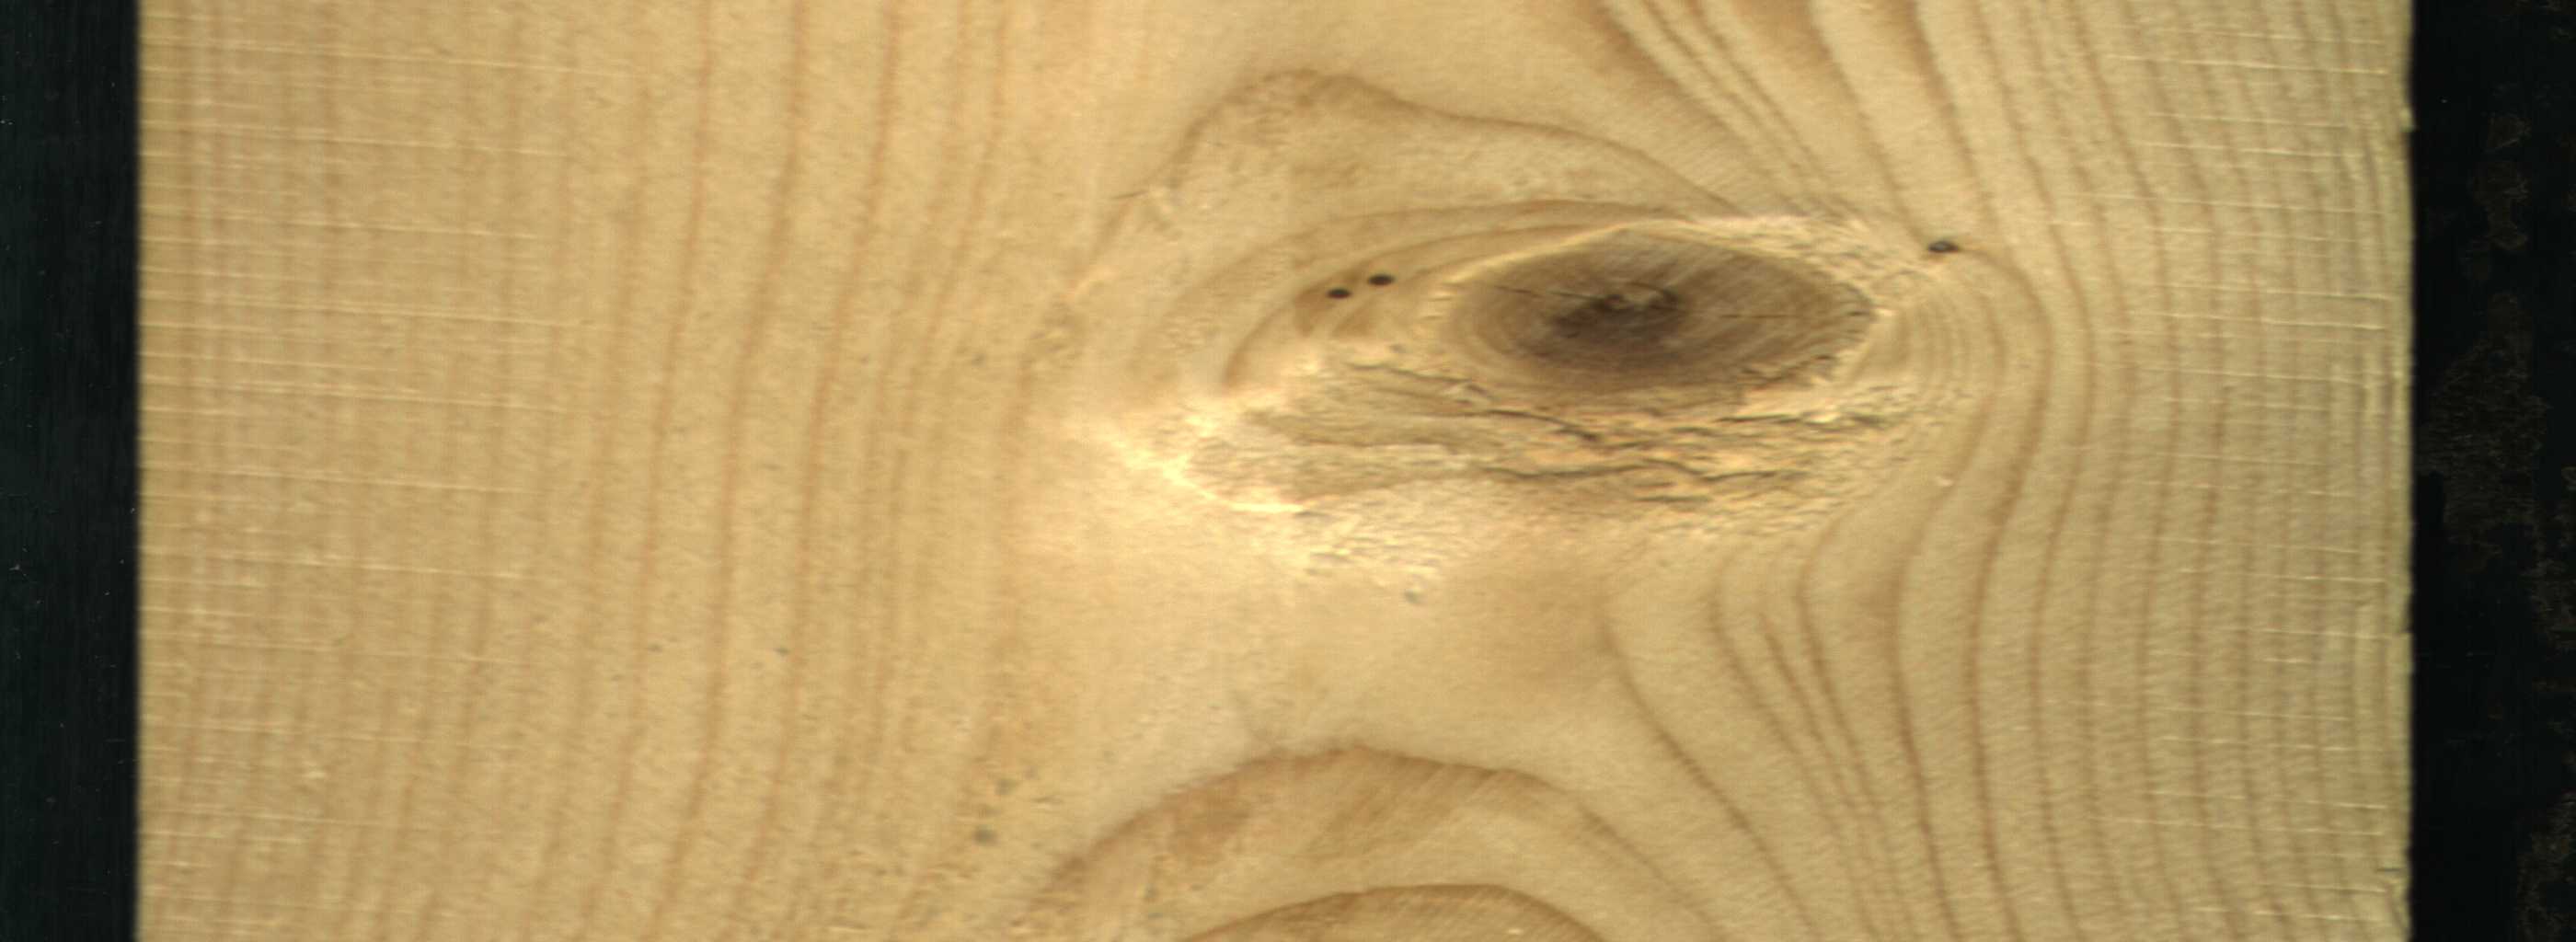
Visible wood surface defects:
Live_Knot